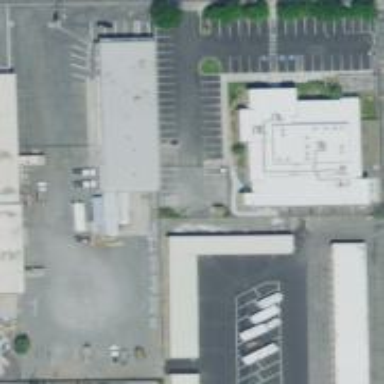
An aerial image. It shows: Commercial area.